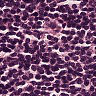
Metastatic tissue present: no